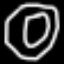
Label: donut